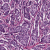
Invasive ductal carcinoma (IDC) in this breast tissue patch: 1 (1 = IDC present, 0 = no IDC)